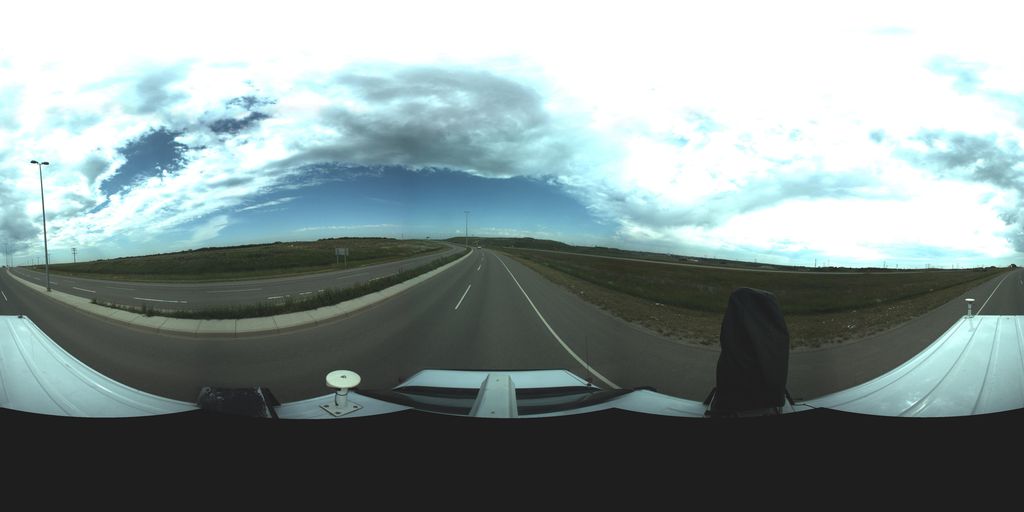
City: saskatoon